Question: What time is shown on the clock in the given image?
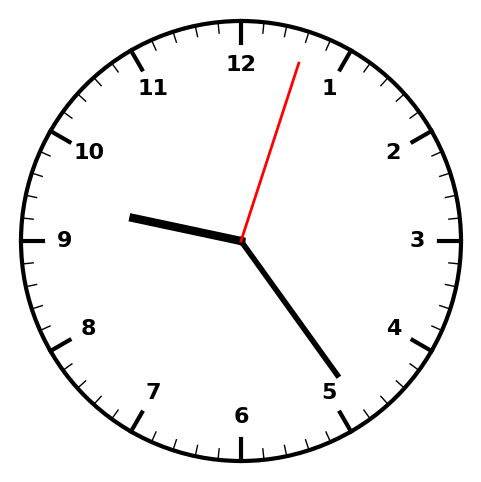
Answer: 09:24:03